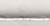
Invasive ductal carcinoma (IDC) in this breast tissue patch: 0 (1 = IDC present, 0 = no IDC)